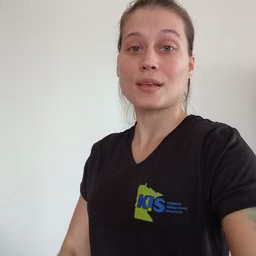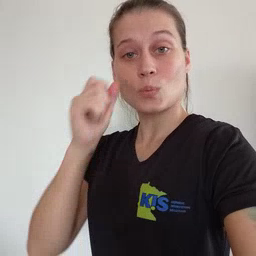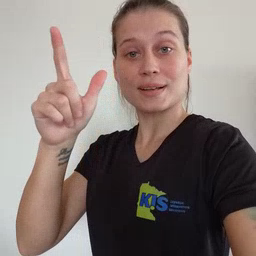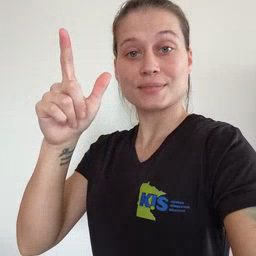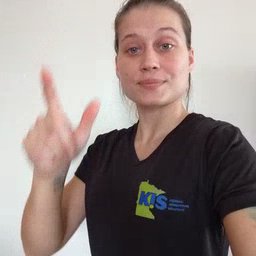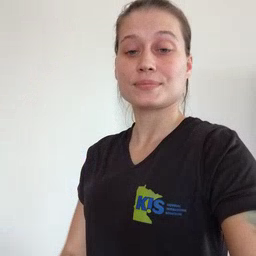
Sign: awake